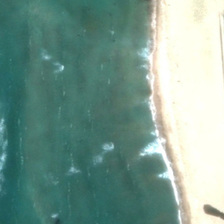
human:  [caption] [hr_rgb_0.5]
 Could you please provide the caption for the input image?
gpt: yellow beach is near a piece of blue ocean with several white waves .

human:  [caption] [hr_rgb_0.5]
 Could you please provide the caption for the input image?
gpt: yellow beach is near a piece of blue ocean with several white waves .

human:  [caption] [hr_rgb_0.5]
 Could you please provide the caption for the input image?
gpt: yellow beach is near a piece of blue ocean with several white waves .

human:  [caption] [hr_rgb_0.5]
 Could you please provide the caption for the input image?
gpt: yellow beach is near a piece of blue ocean with several white waves .

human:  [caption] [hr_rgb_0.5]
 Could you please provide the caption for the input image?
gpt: yellow beach is near a piece of blue ocean with several white waves .